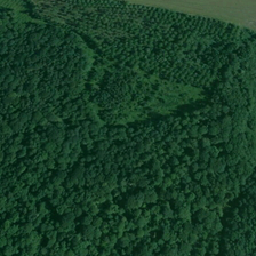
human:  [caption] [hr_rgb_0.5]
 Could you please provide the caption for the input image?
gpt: There are many trees and grasslands.

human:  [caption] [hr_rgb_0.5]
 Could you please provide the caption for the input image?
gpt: Trees are green, grass is green.

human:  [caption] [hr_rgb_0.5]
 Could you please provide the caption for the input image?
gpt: The trees are green and the grass is green.

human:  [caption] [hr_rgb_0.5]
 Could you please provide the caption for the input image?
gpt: There are many trees and some grass.

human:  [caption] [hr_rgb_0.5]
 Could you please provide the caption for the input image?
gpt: There are many trees and some prairies.